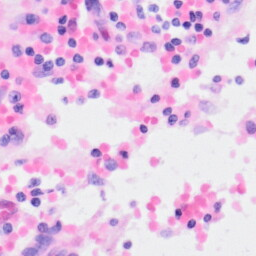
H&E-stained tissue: Kidney